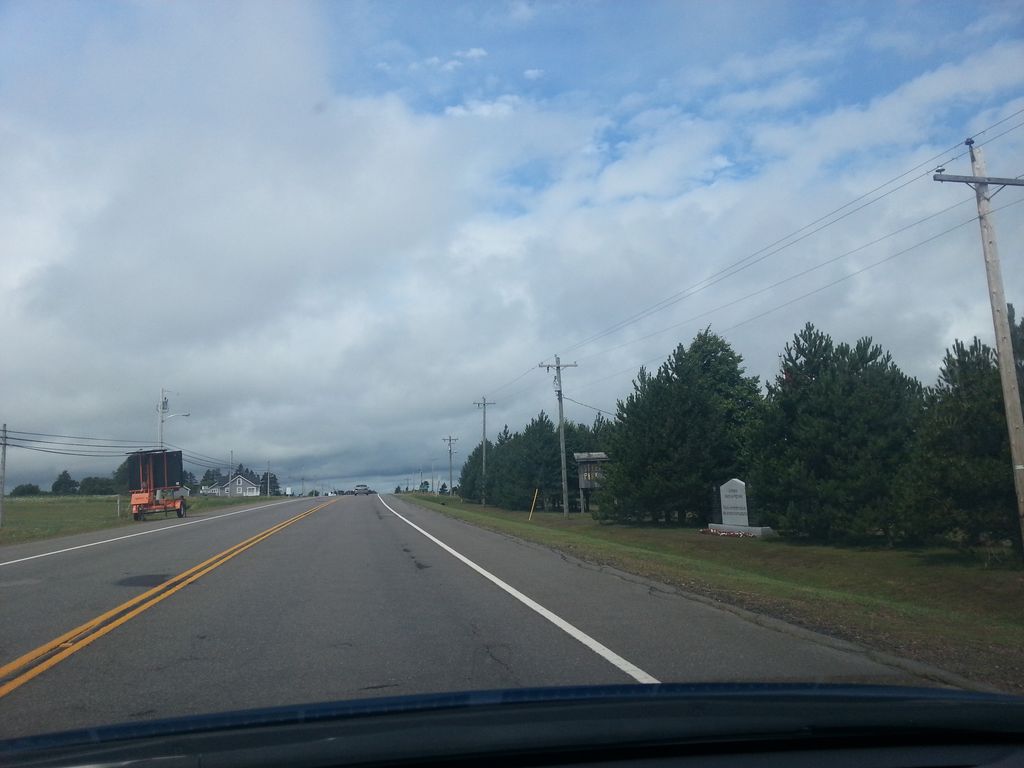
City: charlottetown